Aerial crown-view tile of a tropical tree (Barro Colorado Island, Panama), acquired 20240716:
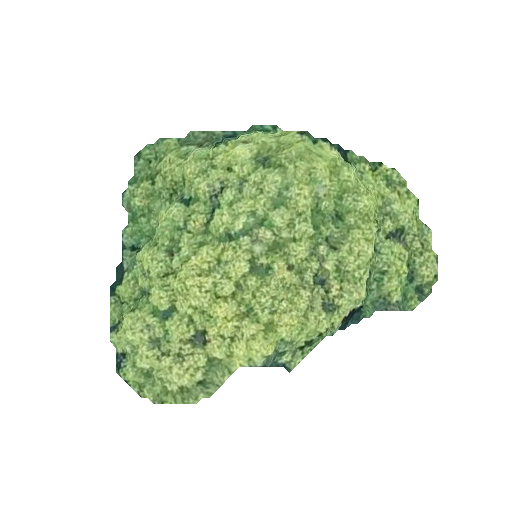
Species: Guatteria lucens
GBIF accepted scientific name: Guatteria lucens
Crown area: 102.112 m²